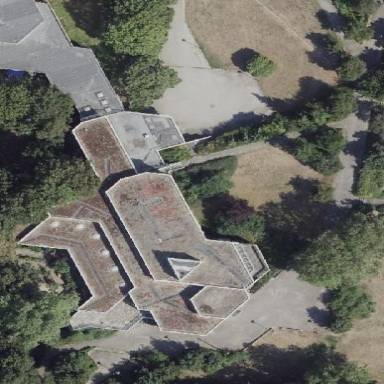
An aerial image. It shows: Library building.